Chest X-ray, AP view. Patient: 57 years old, sex F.
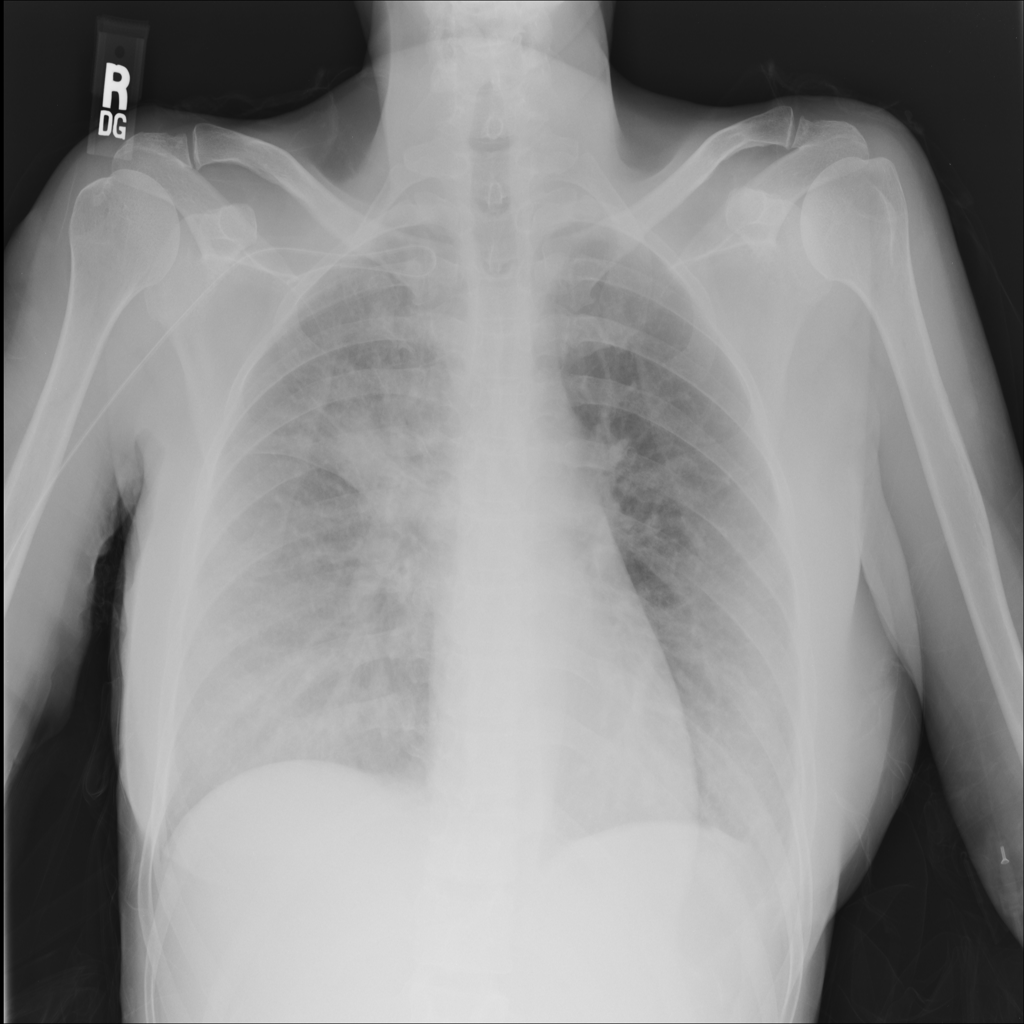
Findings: Infiltration